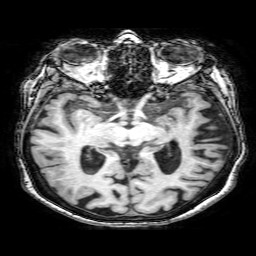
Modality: T1w
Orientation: coronal
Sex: female
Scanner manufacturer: philips
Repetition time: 0.0083 s
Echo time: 0.00387 s